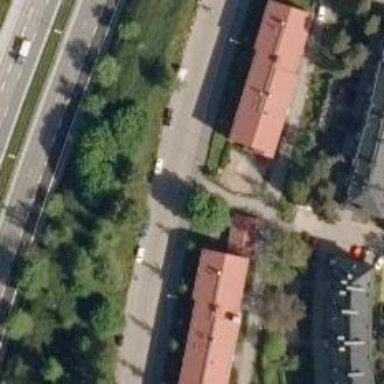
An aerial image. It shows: Asphalt cycleway.